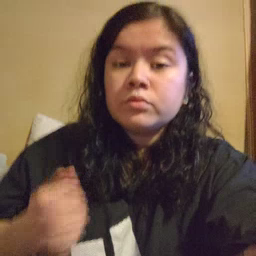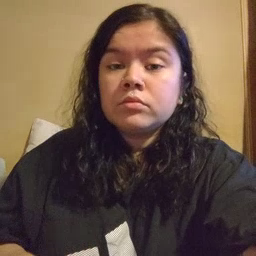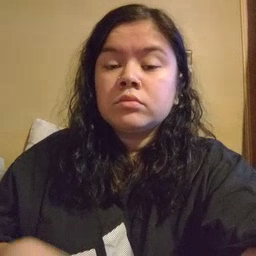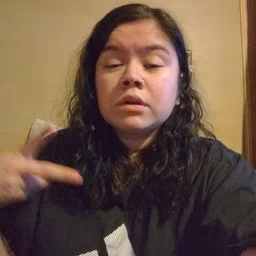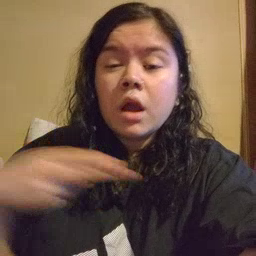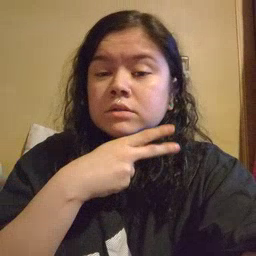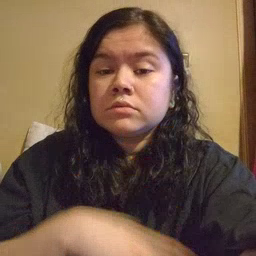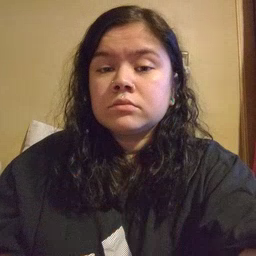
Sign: cut